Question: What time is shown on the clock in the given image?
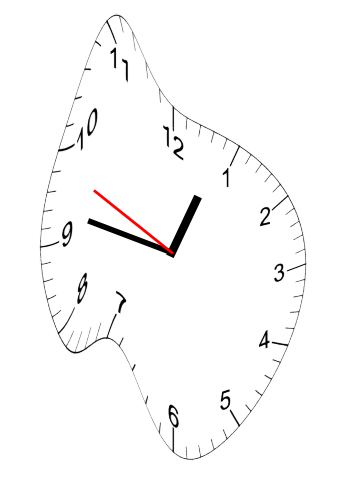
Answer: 12:46:49